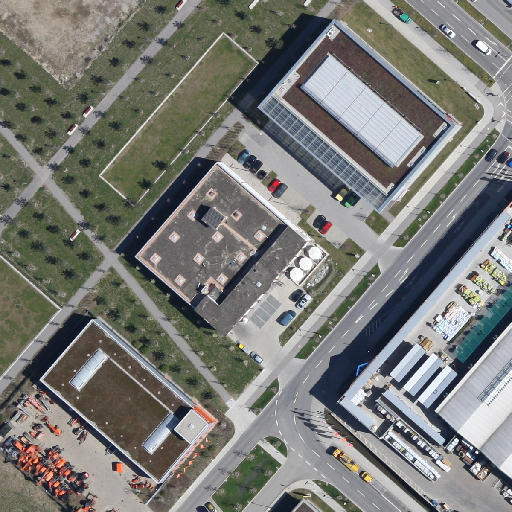
Referring expression: sidewalk